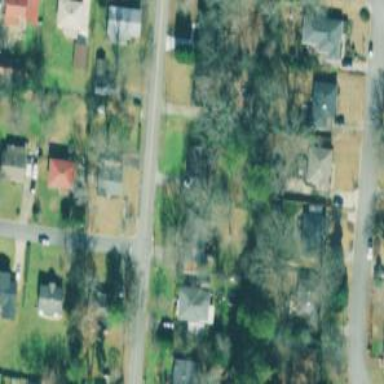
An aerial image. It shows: Neighborhood.